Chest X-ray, AP view. Patient: 69 years old, sex F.
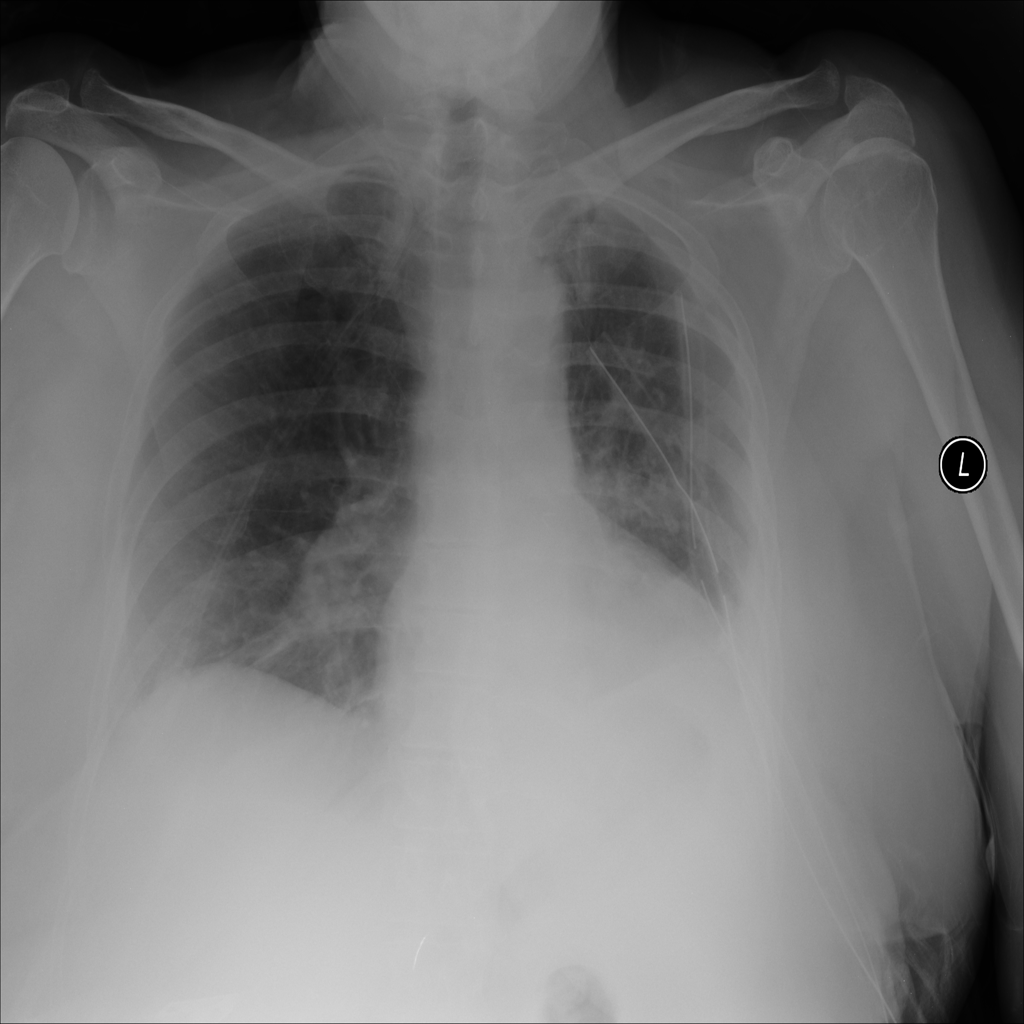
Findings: Pleural_Thickening